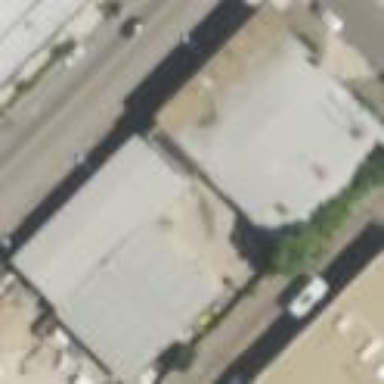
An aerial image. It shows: Industrial building with grey roof.